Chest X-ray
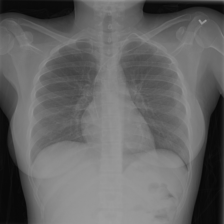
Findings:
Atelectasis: negative
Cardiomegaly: negative
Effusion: negative
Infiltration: negative
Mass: negative
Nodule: negative
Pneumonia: negative
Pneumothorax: negative
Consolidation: negative
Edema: negative
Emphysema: negative
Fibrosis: negative
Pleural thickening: negative
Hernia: negative